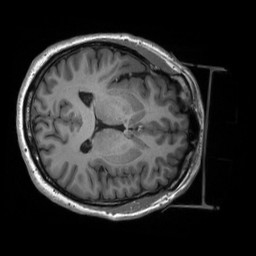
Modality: T1w
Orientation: axial
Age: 56
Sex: male
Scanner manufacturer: siemens
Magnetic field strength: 3 T
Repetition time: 2.53 s
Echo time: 0.00219 s